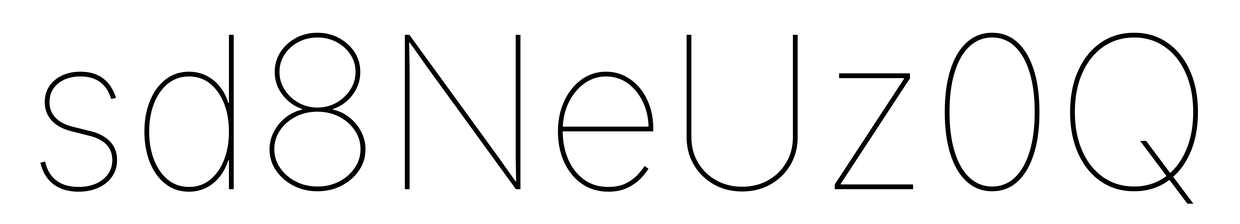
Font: Inter_Thin